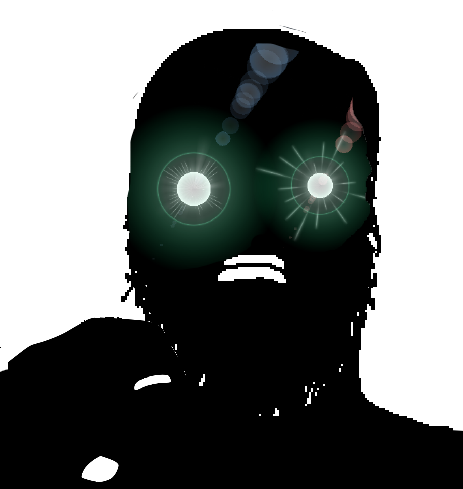
Label: 5_Oomer